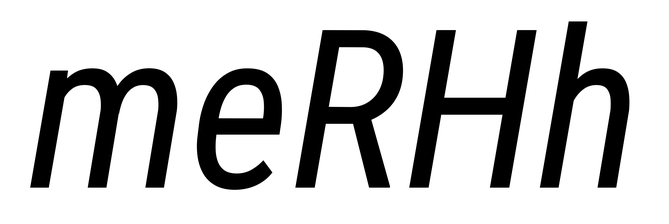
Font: Roboto-Italic_Condensed_Italic